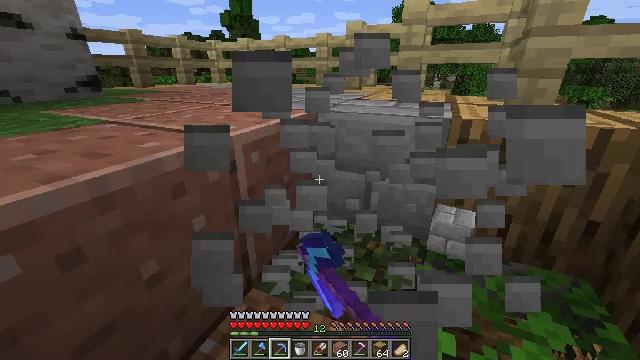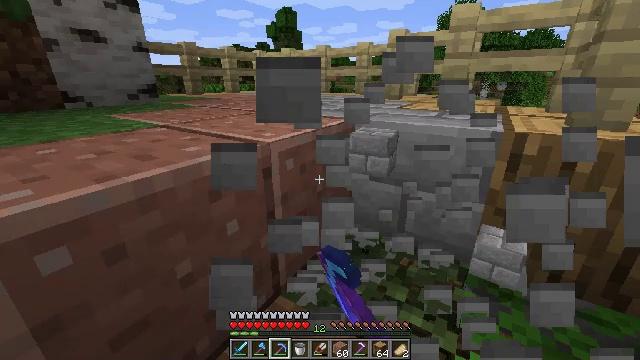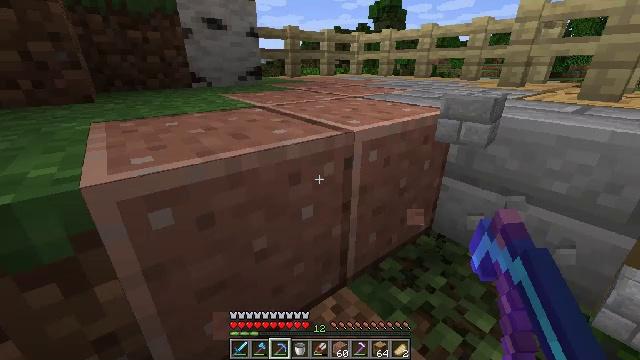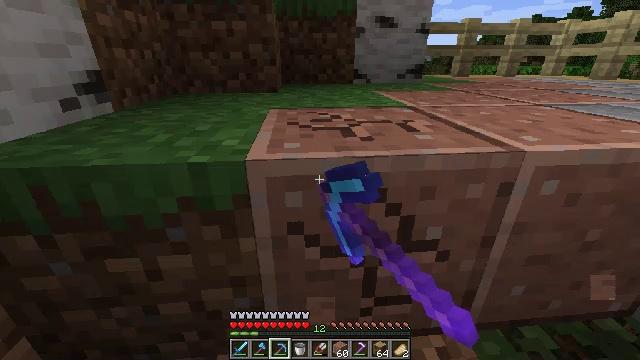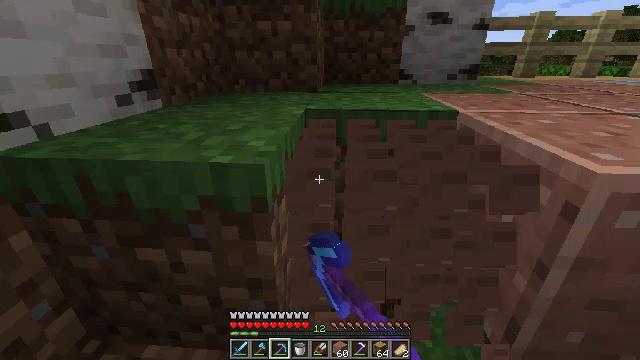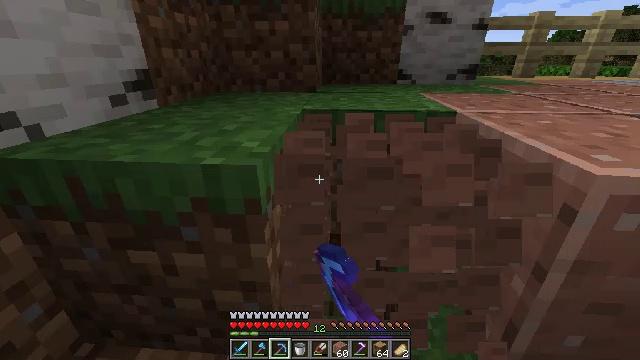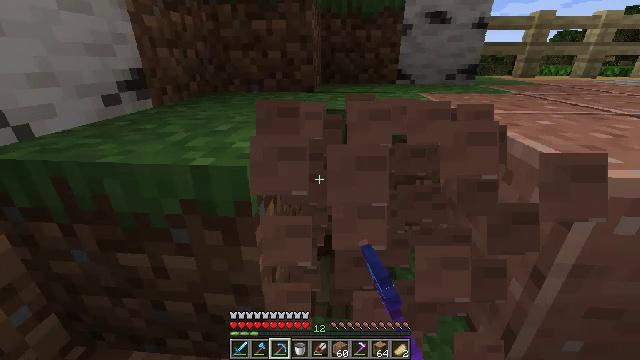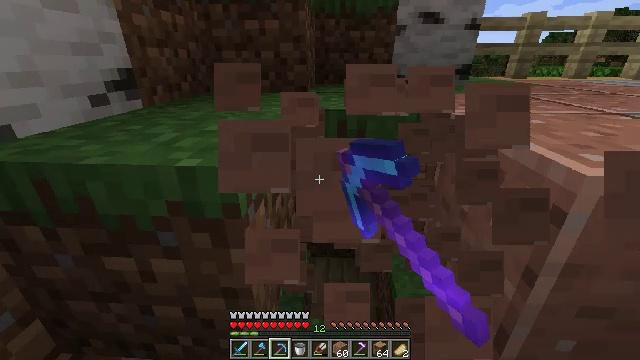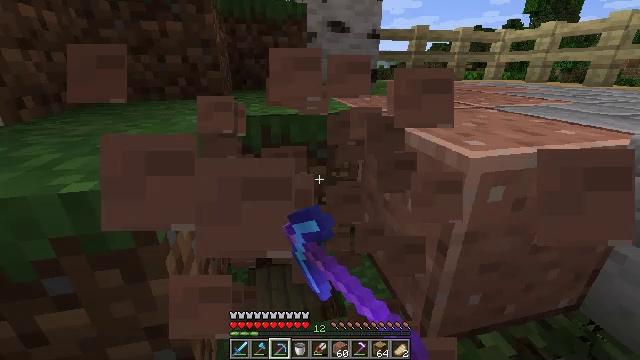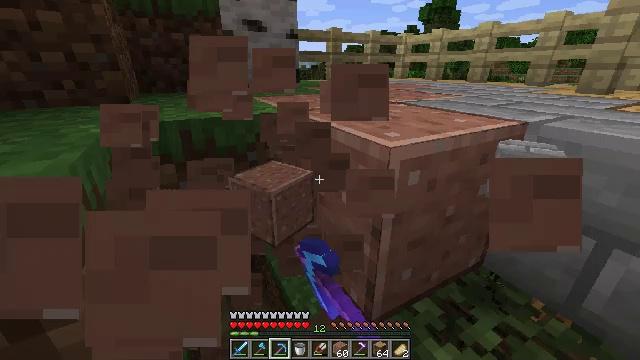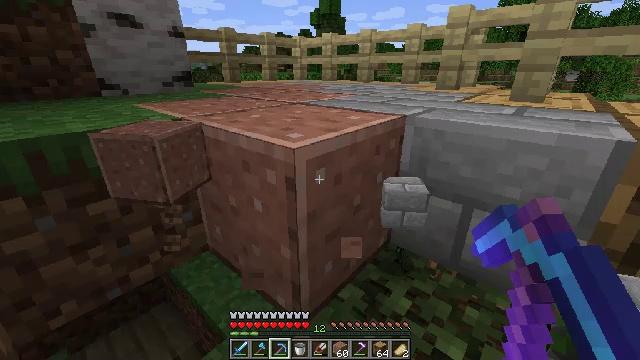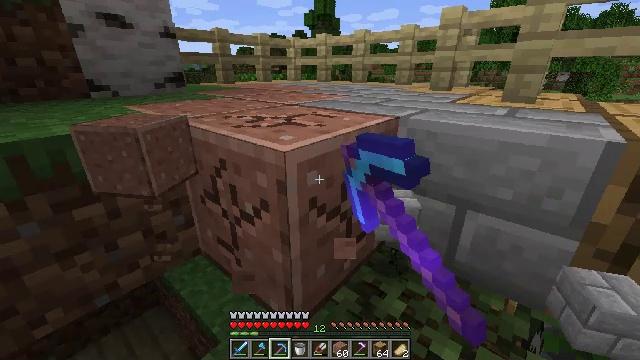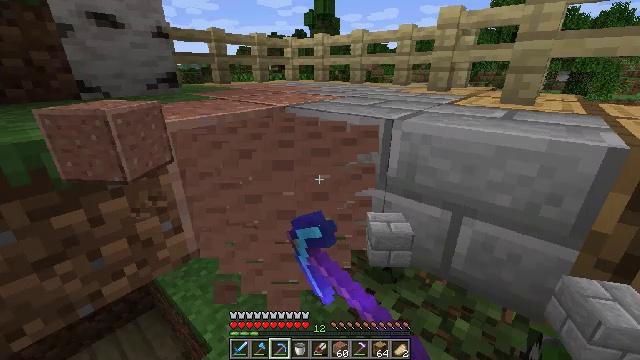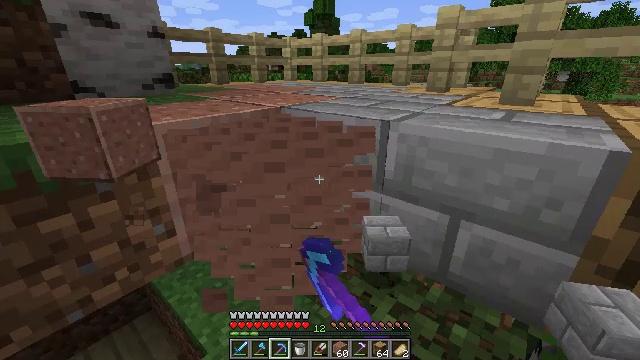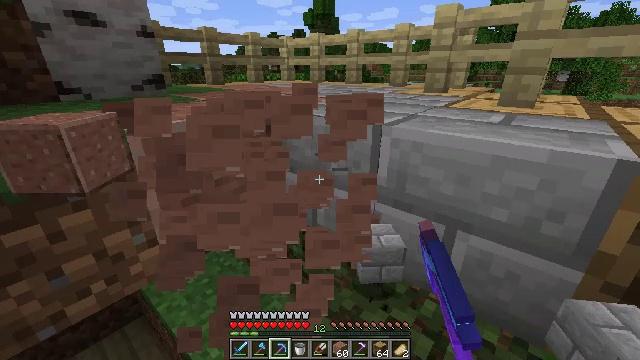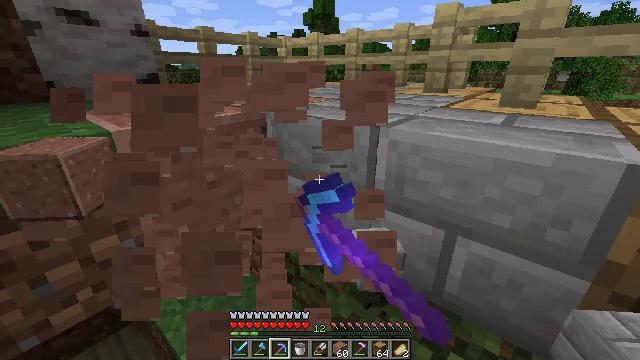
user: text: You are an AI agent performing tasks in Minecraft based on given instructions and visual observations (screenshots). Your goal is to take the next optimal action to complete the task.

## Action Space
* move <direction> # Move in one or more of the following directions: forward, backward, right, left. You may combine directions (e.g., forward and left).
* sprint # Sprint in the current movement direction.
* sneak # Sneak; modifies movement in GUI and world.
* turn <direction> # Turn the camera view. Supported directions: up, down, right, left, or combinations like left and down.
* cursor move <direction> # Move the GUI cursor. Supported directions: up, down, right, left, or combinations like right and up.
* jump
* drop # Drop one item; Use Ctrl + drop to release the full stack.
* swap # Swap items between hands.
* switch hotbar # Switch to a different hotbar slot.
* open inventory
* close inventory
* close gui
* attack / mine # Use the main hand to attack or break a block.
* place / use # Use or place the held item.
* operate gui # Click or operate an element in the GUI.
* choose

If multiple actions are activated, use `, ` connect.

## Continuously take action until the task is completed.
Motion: motion action
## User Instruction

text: Get polished granite for construction.
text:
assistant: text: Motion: move forward, sneak, turn left and up, attack / mine
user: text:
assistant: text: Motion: move forward, sneak, turn left and down, attack / mine
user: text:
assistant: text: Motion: move forward and move right, sneak, turn left, attack / mine
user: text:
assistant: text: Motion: move forward and move right, sneak, turn left, attack / mine
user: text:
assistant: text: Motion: sneak, attack / mine
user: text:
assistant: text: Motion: sneak, attack / mine
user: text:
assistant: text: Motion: sneak, attack / mine
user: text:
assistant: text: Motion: sneak, turn right and up, attack / mine
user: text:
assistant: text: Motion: sneak, turn right, attack / mine
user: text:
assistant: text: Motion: move forward and move right, sneak, turn right, attack / mine
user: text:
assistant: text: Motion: move forward and move right, sneak, turn right, attack / mine
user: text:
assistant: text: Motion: move forward and move right, sneak, attack / mine
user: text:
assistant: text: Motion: move forward and move right, sneak, attack / mine
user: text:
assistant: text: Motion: move forward, sneak, attack / mine
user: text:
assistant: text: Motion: sneak, attack / mine
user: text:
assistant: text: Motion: sneak, attack / mine
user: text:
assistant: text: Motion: sneak, attack / mine